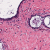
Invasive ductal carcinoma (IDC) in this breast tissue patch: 0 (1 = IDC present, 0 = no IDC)